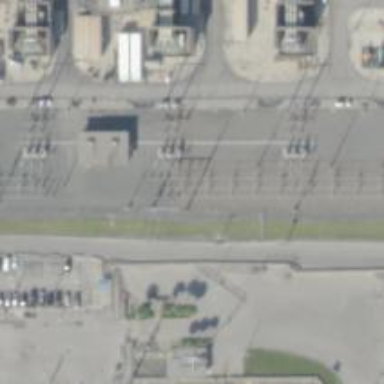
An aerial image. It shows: Switch for power supply.